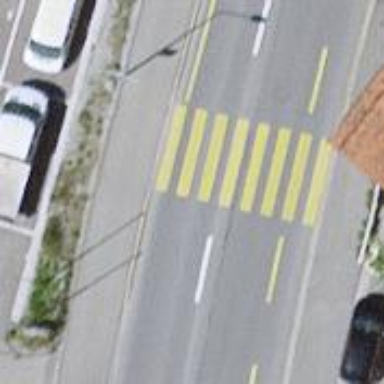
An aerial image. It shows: Uncontrolled zebra crossing with notable zebra markings.